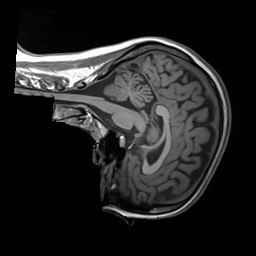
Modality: T1w
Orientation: sagittal
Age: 27
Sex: female
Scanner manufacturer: siemens
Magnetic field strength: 3 T
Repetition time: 1.55 s
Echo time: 0.00234 s